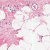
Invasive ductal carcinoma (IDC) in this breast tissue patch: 0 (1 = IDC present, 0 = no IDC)